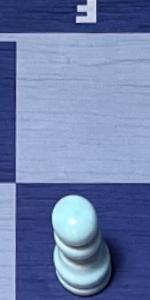
Label: Pawn_White